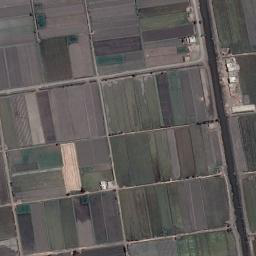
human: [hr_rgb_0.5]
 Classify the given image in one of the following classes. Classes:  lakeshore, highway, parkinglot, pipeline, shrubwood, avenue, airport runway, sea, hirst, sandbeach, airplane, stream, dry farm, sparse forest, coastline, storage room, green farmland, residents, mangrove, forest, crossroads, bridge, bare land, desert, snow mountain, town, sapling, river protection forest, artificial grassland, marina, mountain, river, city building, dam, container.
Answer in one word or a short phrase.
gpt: green farmland